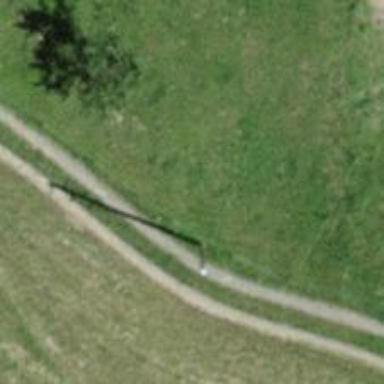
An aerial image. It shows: Power pole.